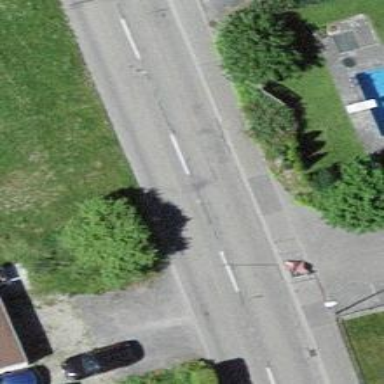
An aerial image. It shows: Tertiary road with sidewalk on the left.